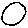
Label: circle